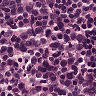
Metastatic tissue present: no